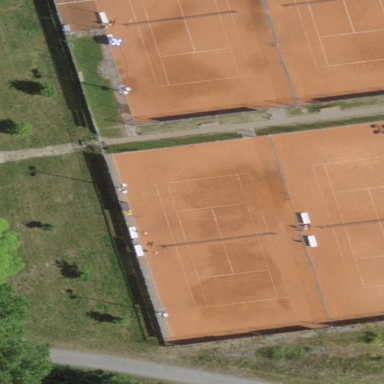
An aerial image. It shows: Tennis court in leisure pitch.